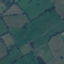
Land use / land cover: Pasture